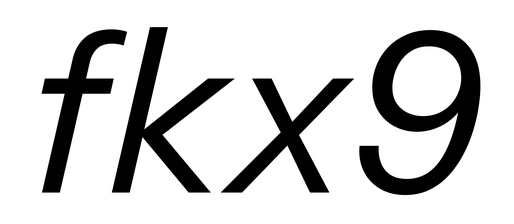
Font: InstrumentSans-Italic_Italic